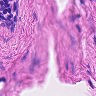
Metastatic tissue present: no